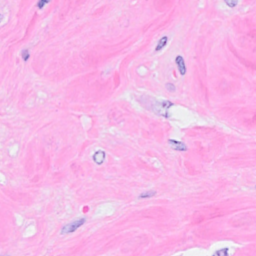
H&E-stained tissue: Breast